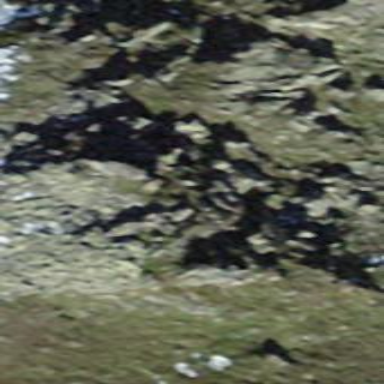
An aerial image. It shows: Landscape of bare rock.